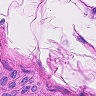
Metastatic tissue present: no